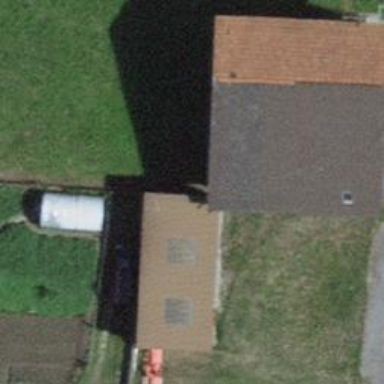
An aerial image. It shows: Farm auxiliary building.